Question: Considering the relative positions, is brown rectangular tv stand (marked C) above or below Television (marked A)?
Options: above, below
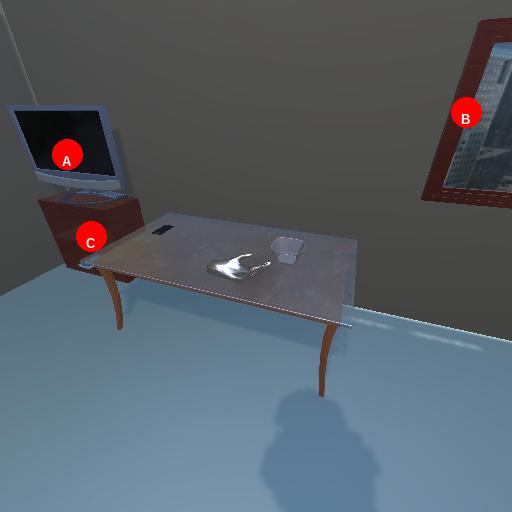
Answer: above